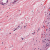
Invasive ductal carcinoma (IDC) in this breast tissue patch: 0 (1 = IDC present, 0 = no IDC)